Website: bh-photo
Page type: customer-info-address
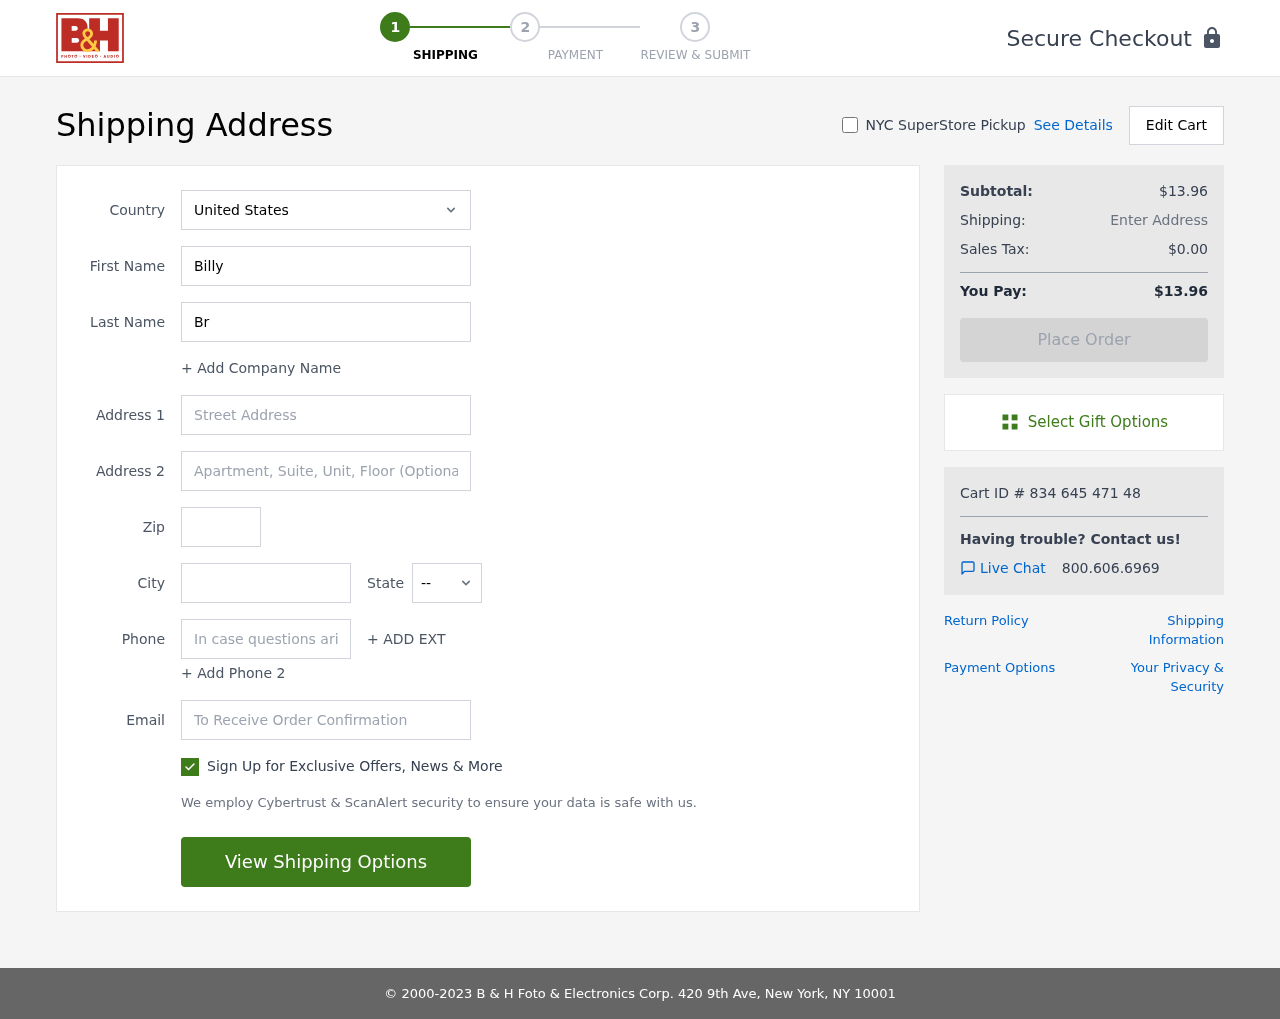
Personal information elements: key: PII_CITY
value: Wigginsfurt
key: PII_COUNTRY
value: United States
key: PII_EMAIL
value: billy_brown@gmail.com
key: PII_FIRSTNAME
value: Billy
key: PII_LASTNAME
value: Brown
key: PII_PHONE
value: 5506881060
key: PII_POSTCODE
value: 13946
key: PII_STATE_ABBR
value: MN
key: PII_STREET
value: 329 Craig Valleys Suite 565
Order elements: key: ORDER_SUBTOTAL
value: $13.96
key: ORDER_TAX
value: $0.00
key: ORDER_TOTAL
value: $13.96
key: ORDER_ID
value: Cart ID # 834 645 471 48